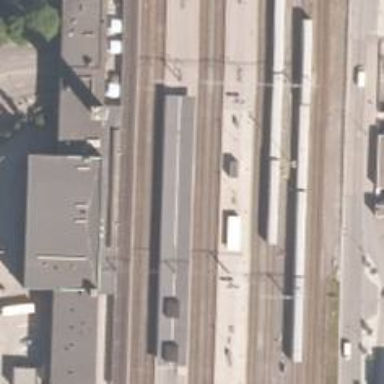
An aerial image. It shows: Platform edge at railway station.